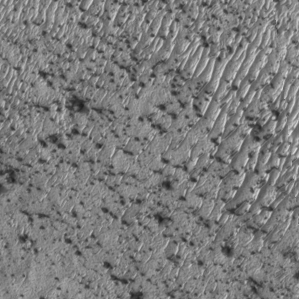
Label: frost